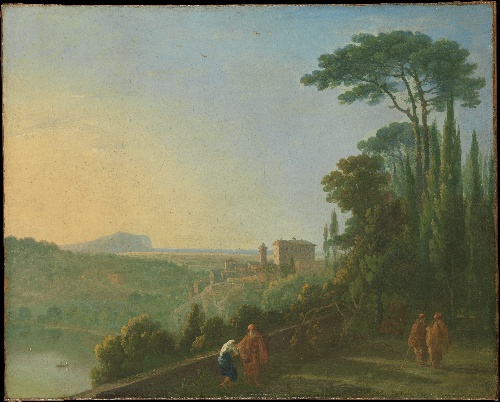
Title: Lake Nemi and Genzano from the Terrace of the Capuchin Monastery
Artist: Richard Wilson
Artist bio: British, Penegoes, Wales 1712/13–1782 Denbighshire, Wales
Date: ca. 1756–57
Object type: Painting
Classification: Paintings
Medium: Oil on canvas
Dimensions: 16 7/8 x 21 1/8 in. (42.9 x 53.7 cm)
Department: European Paintings
Credit line: Gift of George A. Hearn, 1905
Accession year: 1905
Repository: Metropolitan Museum of Art, New York, NY
Tags: Lakes|Landscapes